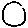
Label: circle